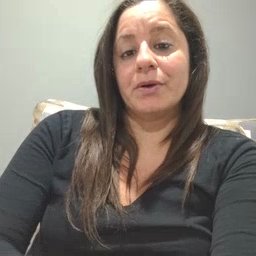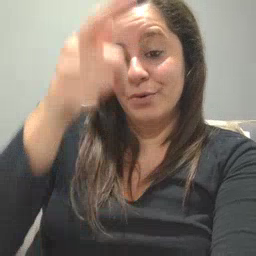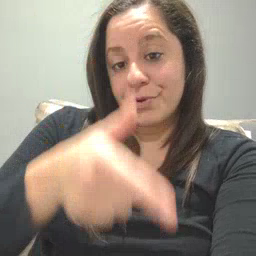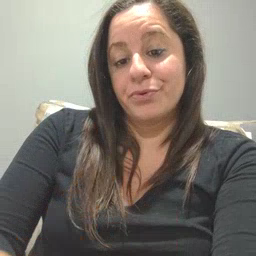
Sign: brother